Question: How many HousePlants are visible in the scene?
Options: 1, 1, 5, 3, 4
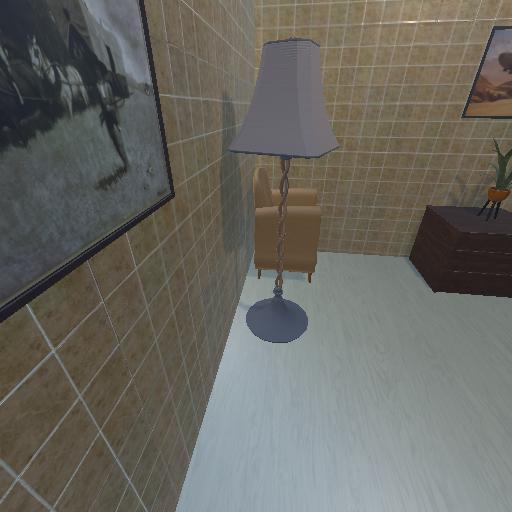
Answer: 1